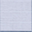
Piece: xx